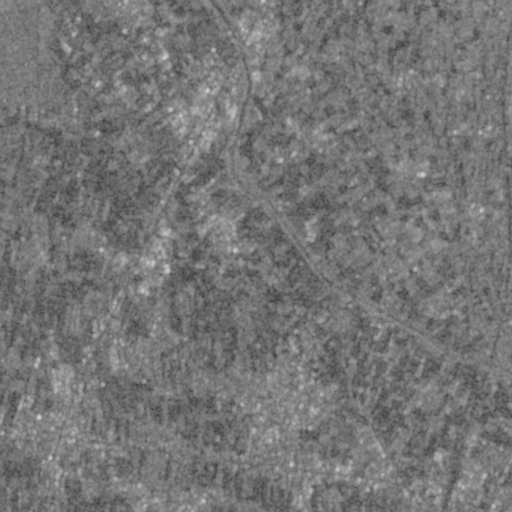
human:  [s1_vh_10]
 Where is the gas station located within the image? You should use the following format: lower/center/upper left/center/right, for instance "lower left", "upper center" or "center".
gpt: The gas station is located in the lower center of the image.
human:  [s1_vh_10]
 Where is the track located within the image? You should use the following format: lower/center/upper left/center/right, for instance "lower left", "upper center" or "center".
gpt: The track is located in the upper left of the image.
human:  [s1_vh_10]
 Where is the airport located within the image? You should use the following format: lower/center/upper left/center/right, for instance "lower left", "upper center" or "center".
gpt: There is no airport in the image.

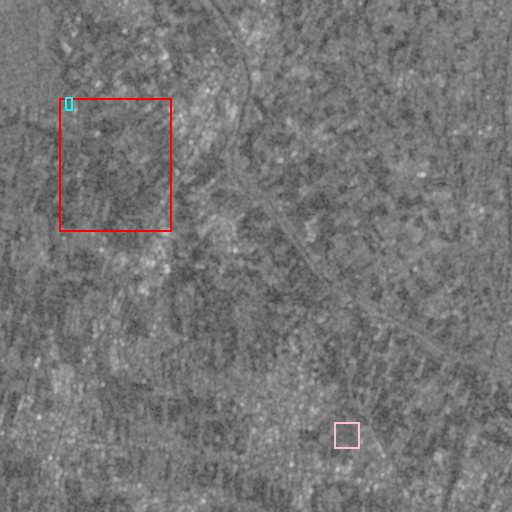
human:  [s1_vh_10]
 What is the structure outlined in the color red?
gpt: The structure outlined in red is a crop field.
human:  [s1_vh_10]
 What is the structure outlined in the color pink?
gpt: The structure outlined in pink is a park.
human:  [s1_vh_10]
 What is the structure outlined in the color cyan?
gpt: The structure outlined in cyan is a track.
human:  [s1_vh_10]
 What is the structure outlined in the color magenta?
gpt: There is no magenta outline.